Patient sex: F
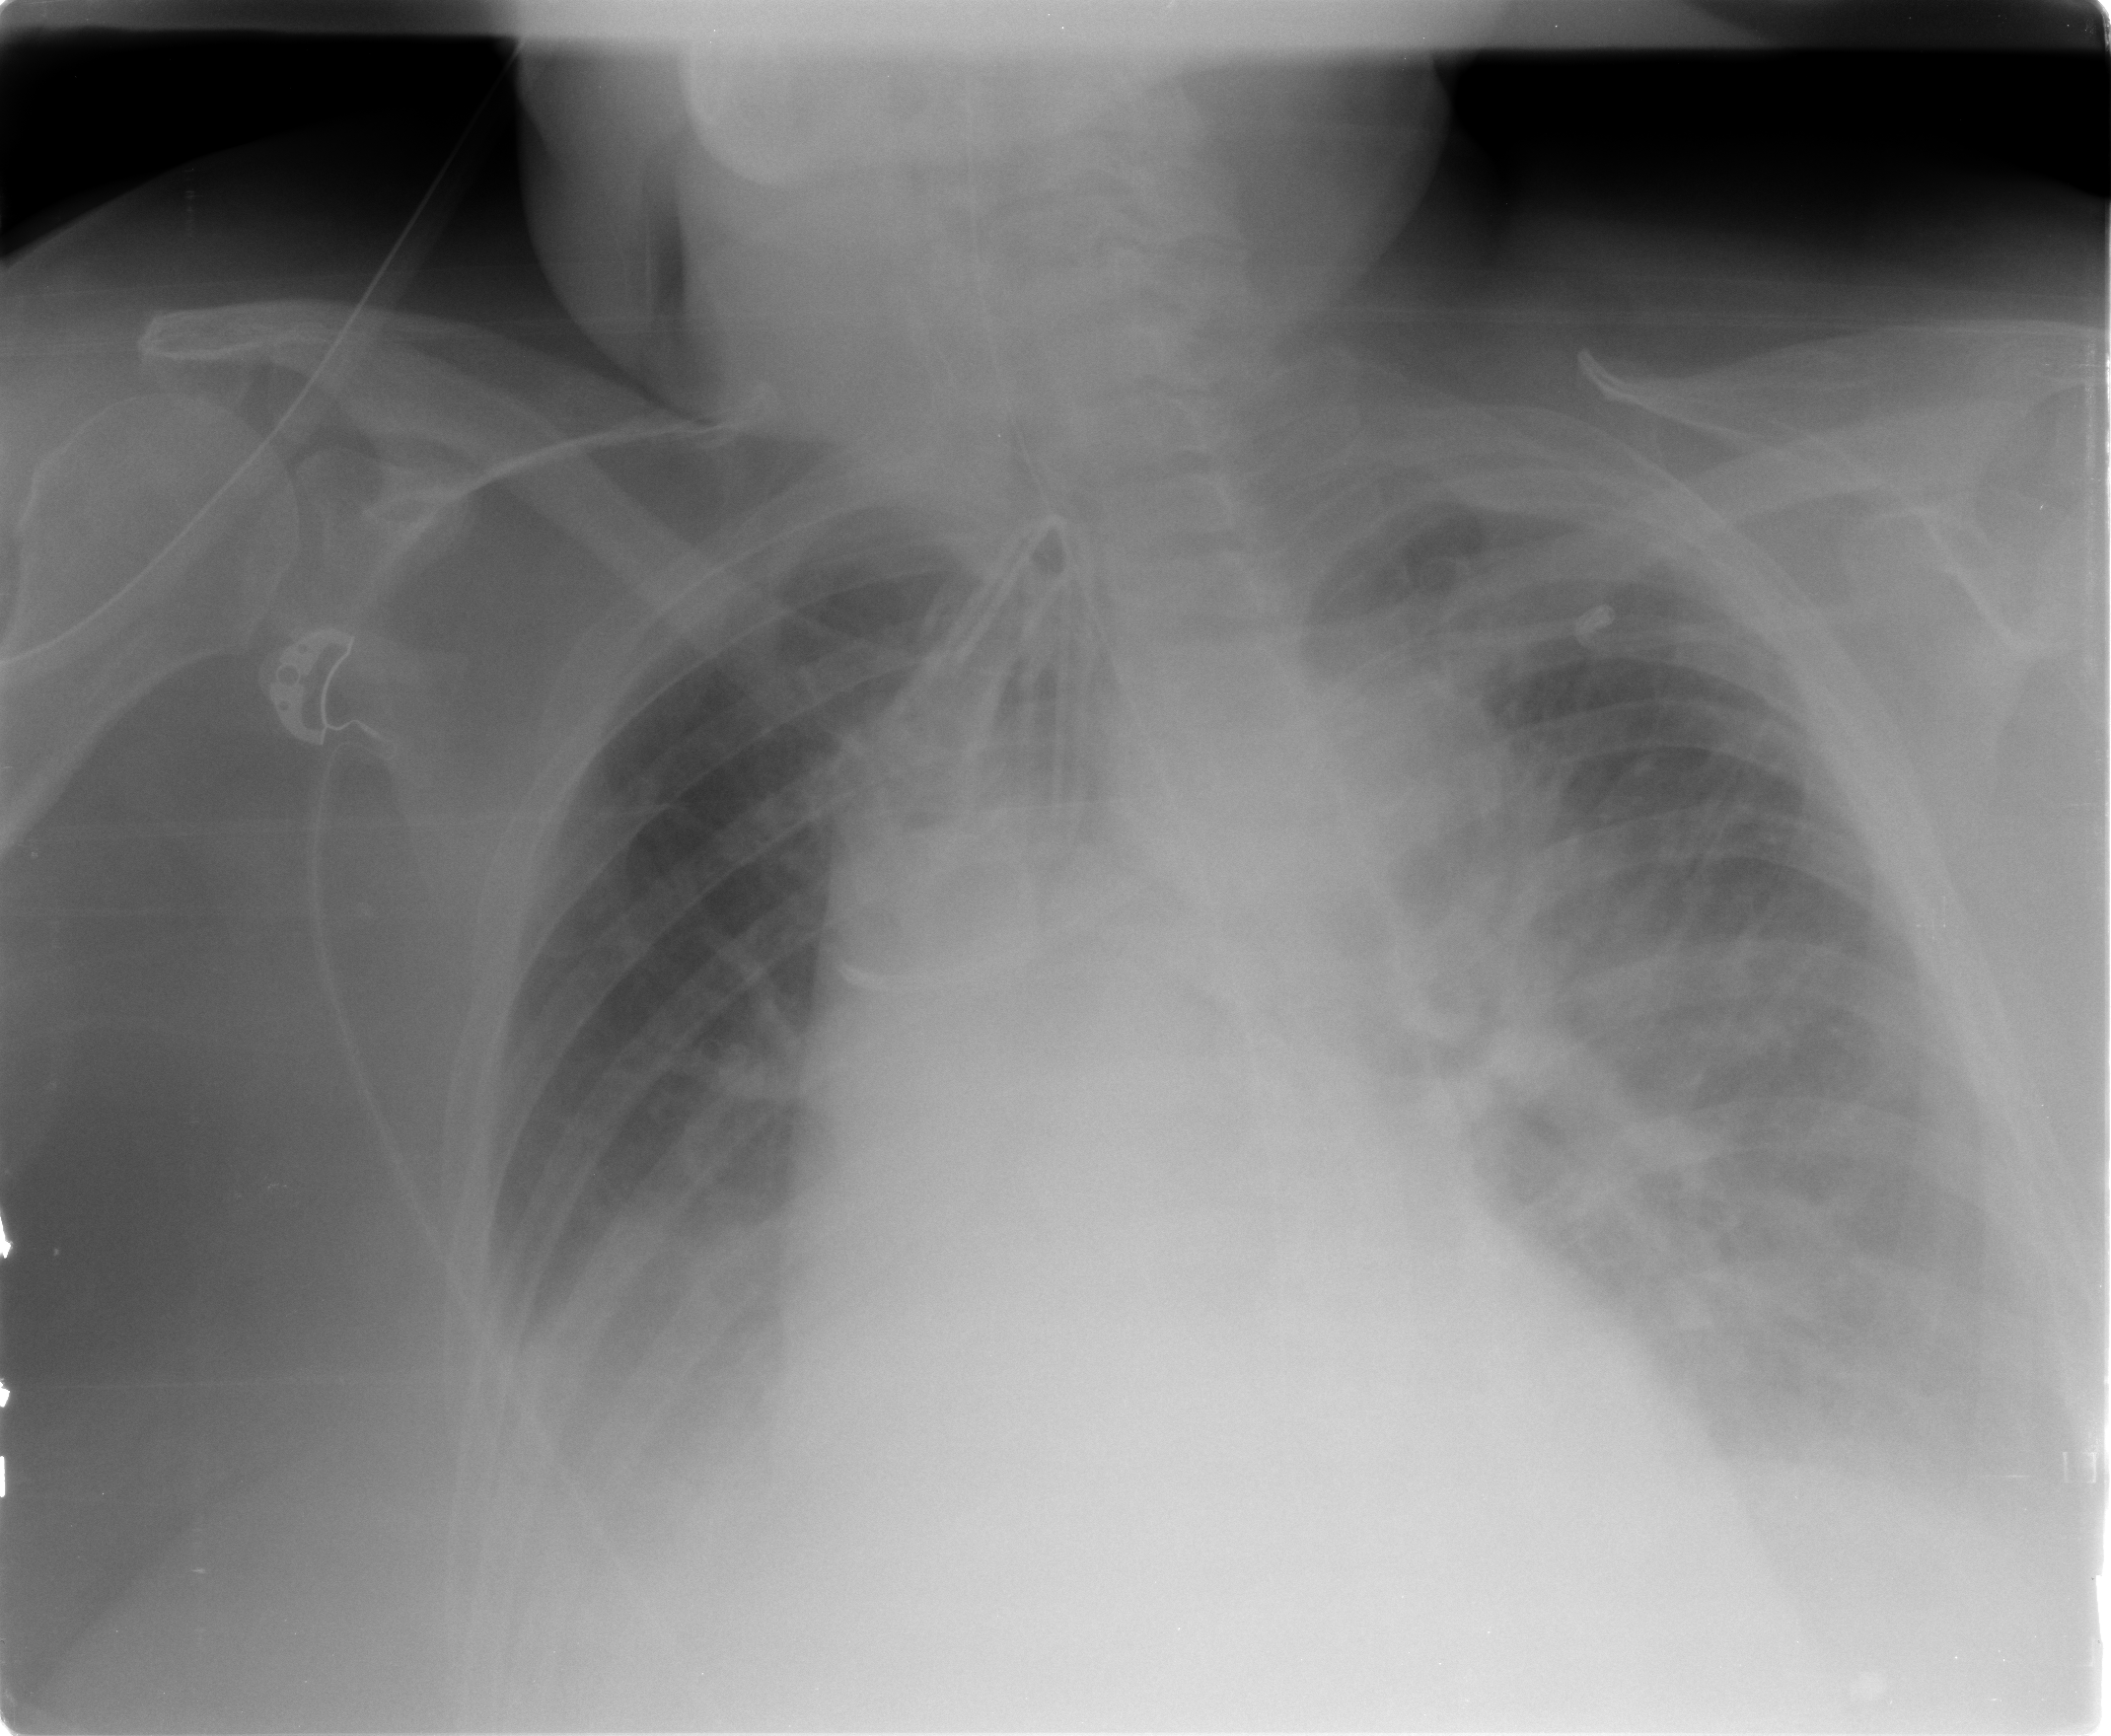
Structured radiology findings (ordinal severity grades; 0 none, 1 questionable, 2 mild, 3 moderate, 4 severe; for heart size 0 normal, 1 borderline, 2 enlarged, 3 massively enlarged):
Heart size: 2
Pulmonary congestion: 2
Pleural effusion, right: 3
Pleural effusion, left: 3
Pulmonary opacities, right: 0
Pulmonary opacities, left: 2
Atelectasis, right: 2
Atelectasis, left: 2